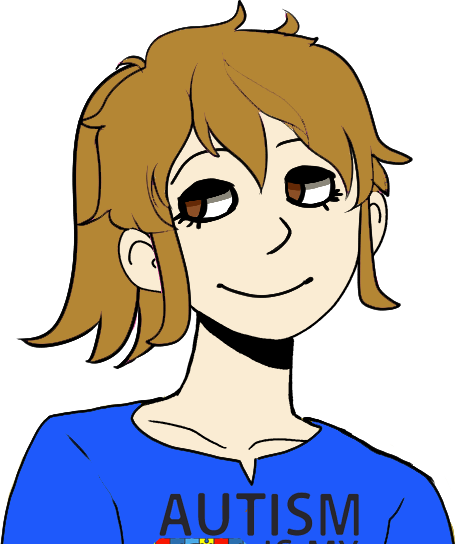
Label: 5_Ashbie_and_Enbie_Girl